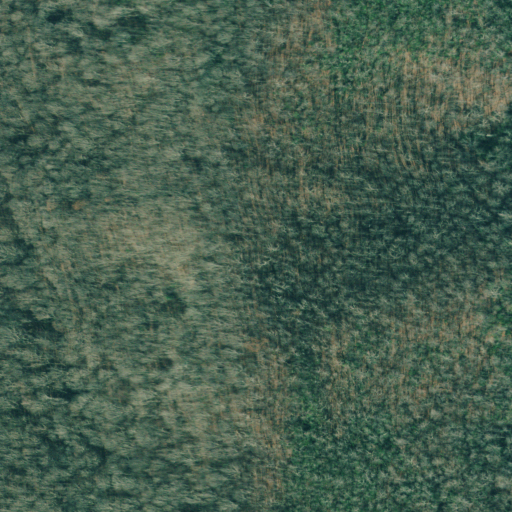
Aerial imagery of ridge(s) in Georgia named Cut Locust Ridge containing deciduous forest and mixed forest